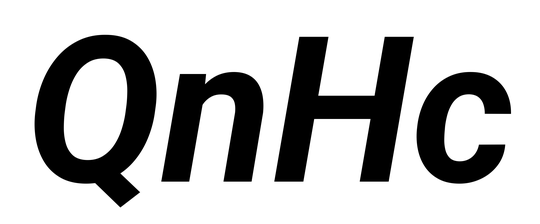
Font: Roboto-Italic_Bold_Italic